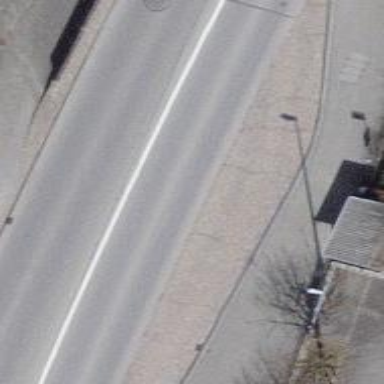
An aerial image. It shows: Bus stop equipped with public transport stop position.